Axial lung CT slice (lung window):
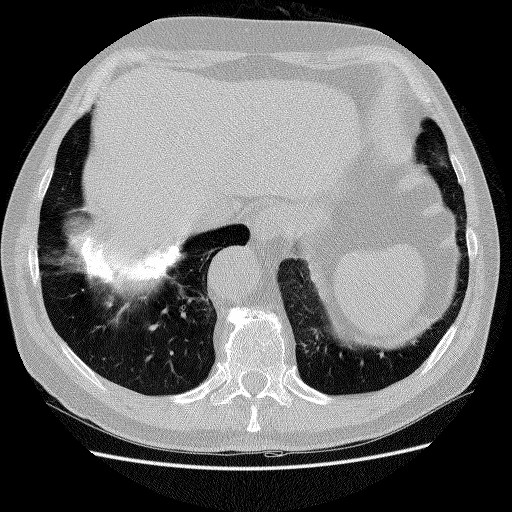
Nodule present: no